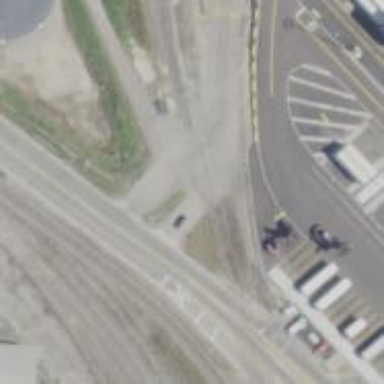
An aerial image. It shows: Railway spur junction.